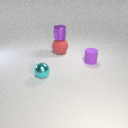
small purple rubber cylinder to the right of small cyan metal sphere